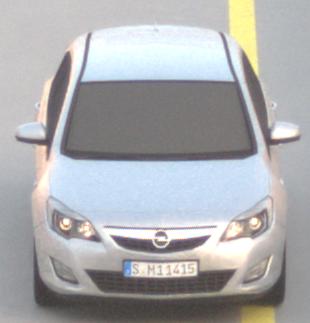
Make: Opel
Model: Astra 1.4 ecoFlex
Detailed model: Astra (J)
Model produced from: 2009/12
Model produced until: 2010/12
Doors: 5
Color: white
Road condition: dry road
Daytime: sunrise or sunset
Contrast: low contrast